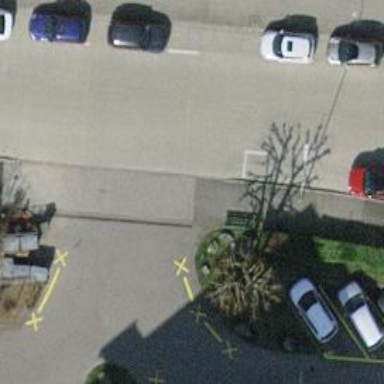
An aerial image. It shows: Asphalt footway with unmarked crossing.